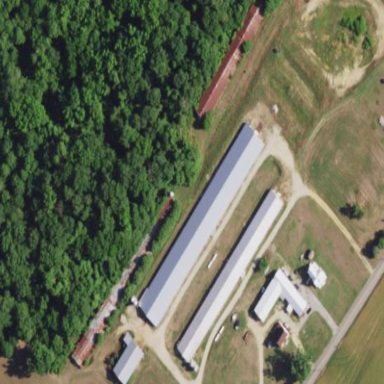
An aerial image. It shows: Farmyard area.